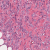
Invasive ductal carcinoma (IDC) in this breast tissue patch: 1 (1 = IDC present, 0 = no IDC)